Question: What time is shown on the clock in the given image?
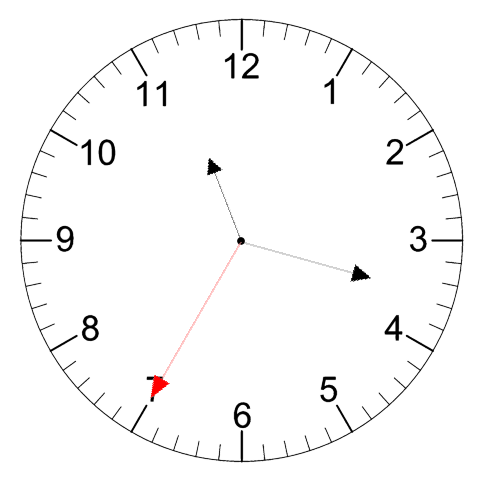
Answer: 11:17:35